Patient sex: F
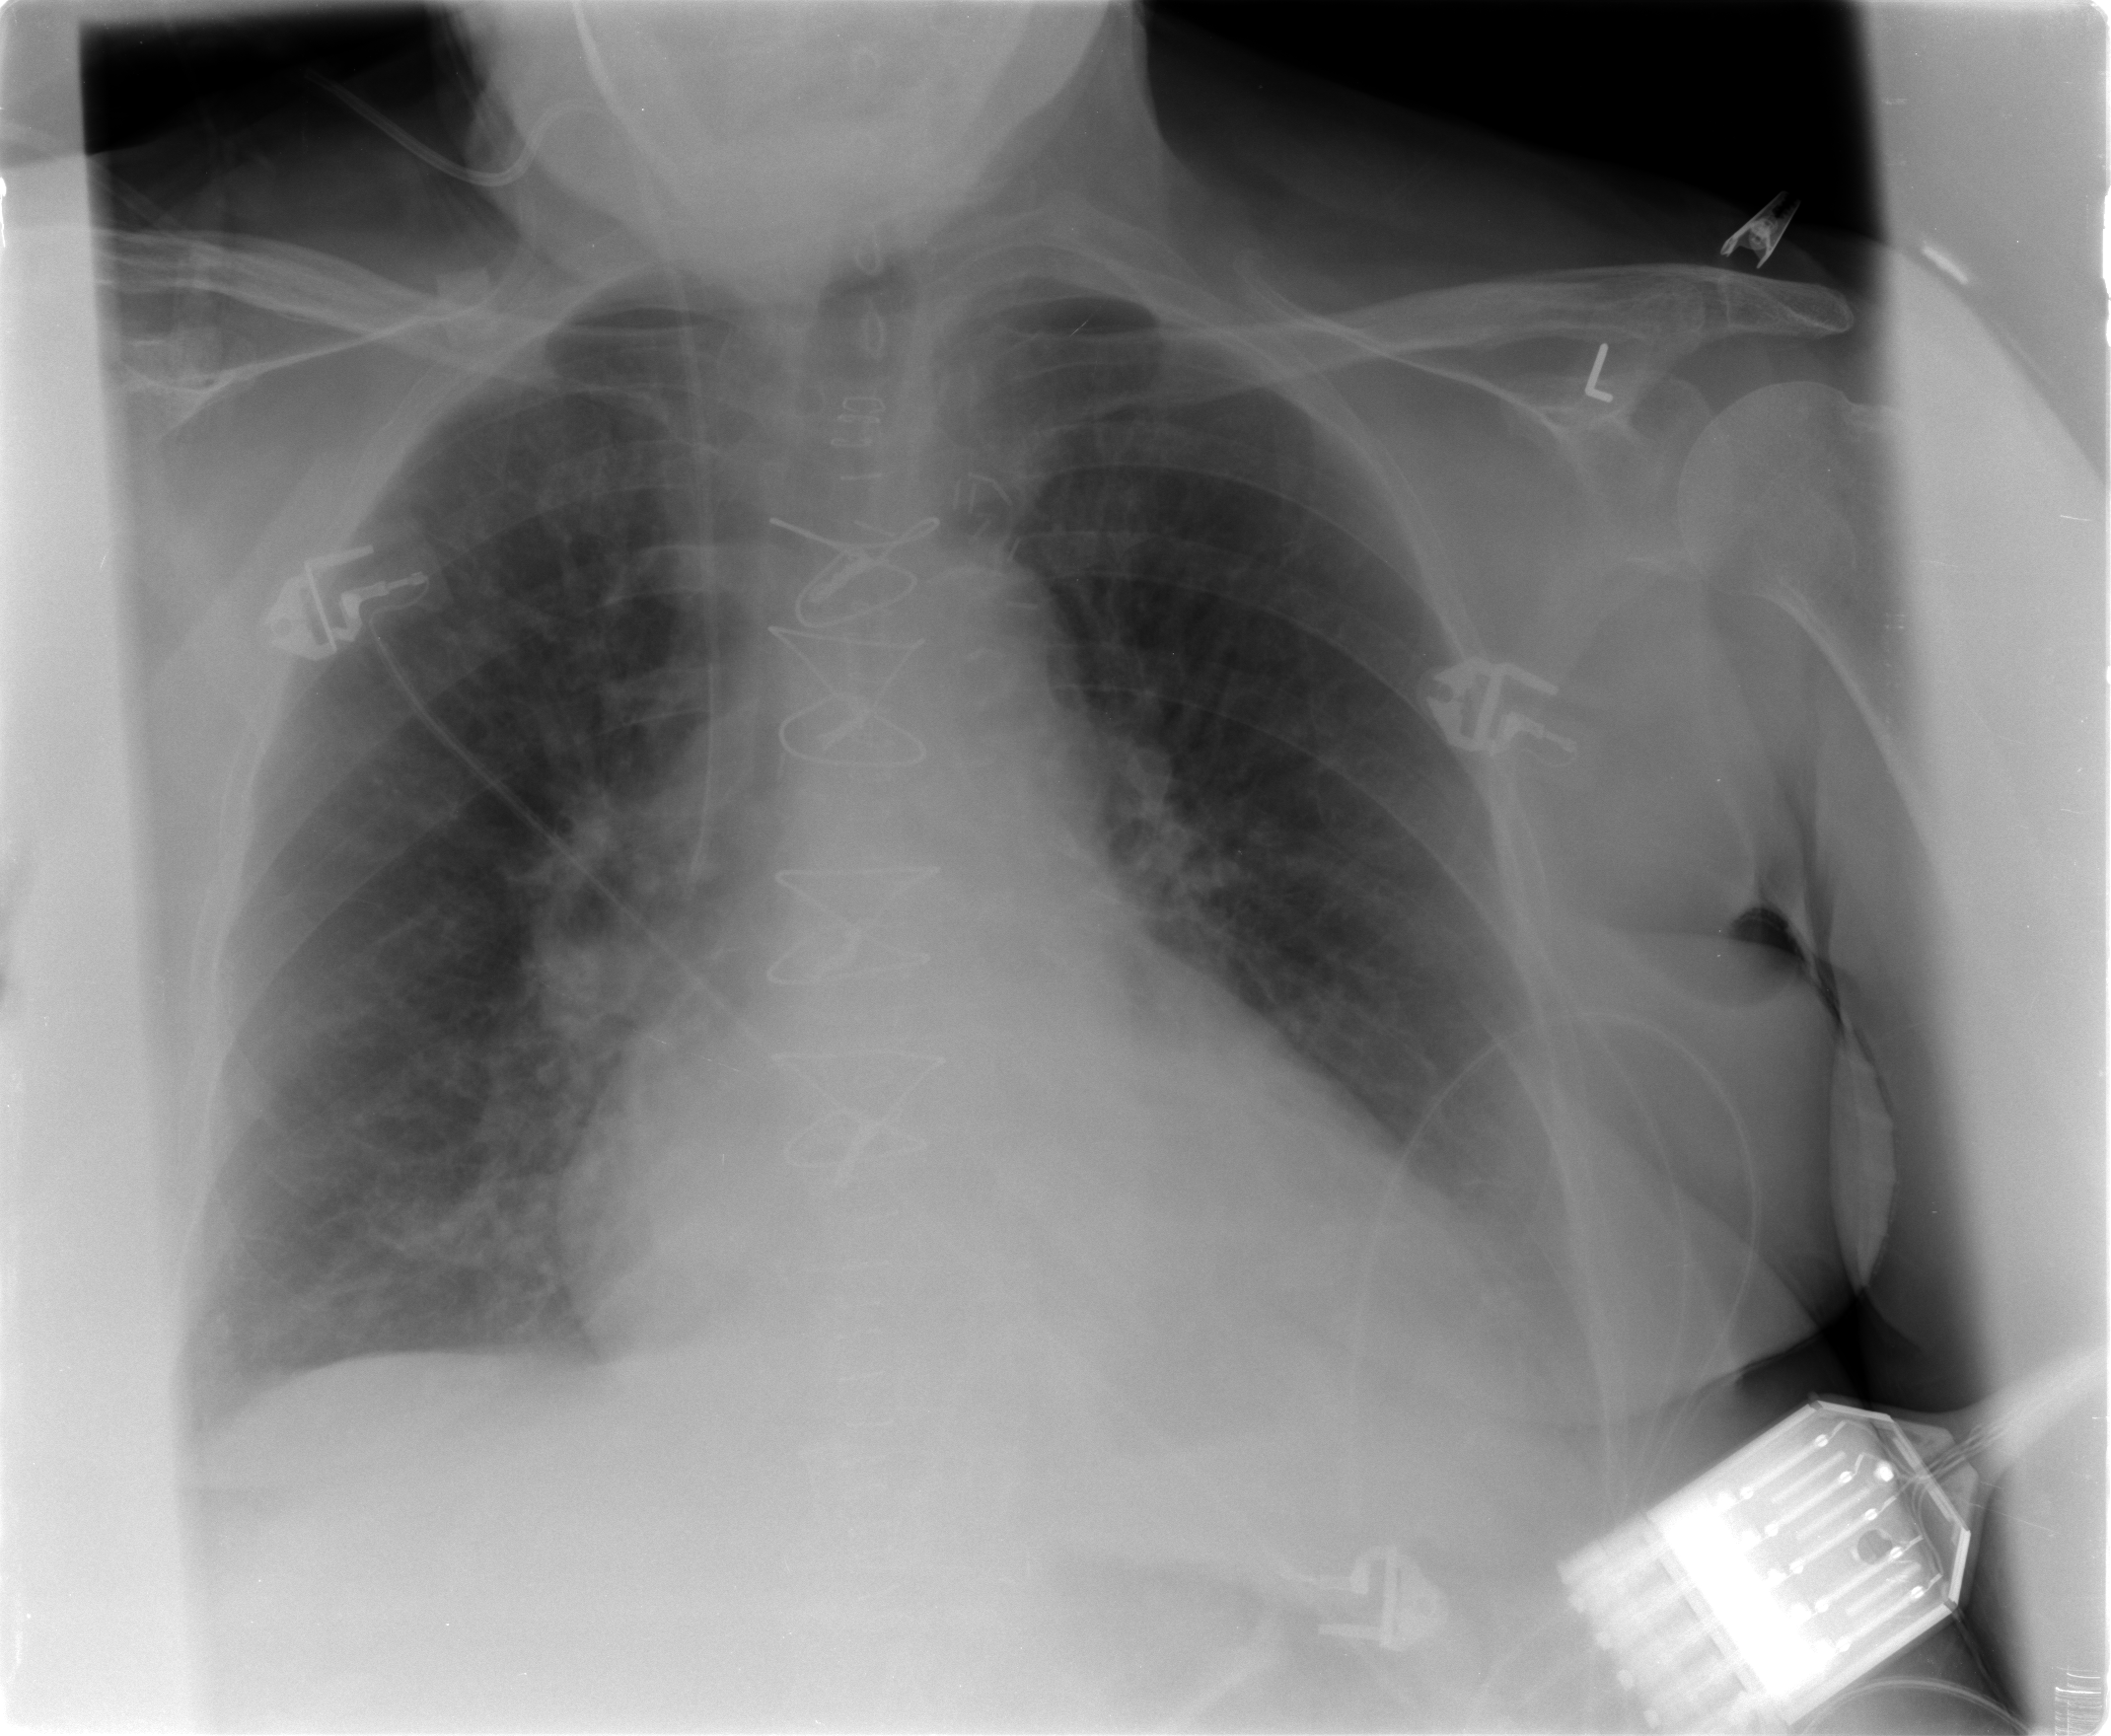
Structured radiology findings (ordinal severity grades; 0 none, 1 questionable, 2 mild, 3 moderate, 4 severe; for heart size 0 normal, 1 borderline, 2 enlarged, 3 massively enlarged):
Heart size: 2
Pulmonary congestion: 2
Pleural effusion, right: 2
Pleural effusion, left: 2
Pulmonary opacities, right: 1
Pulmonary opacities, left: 0
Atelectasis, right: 2
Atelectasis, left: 2